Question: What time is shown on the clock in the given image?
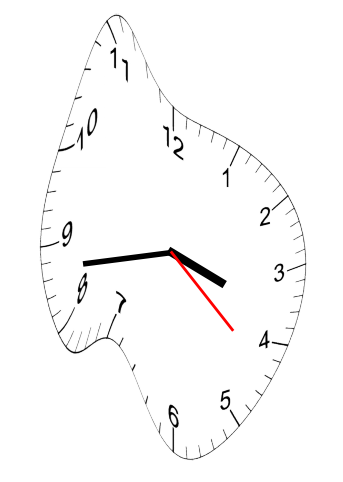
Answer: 03:43:22